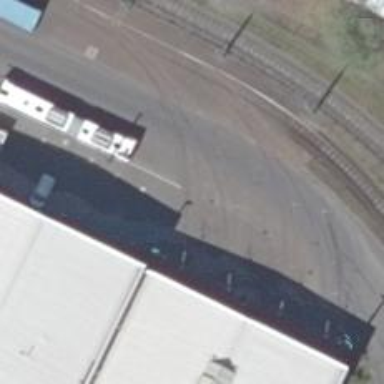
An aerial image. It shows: Tram railway service yard with electrified contact line.